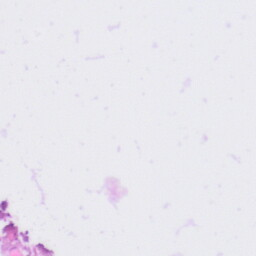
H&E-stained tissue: Tonsil